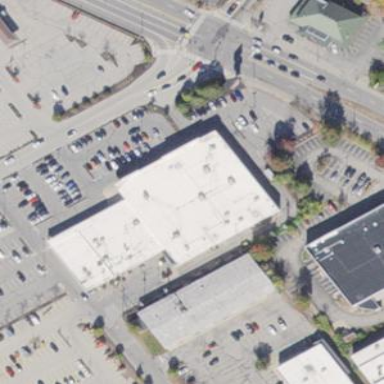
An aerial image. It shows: Building.